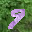
Label: 9